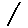
Label: line